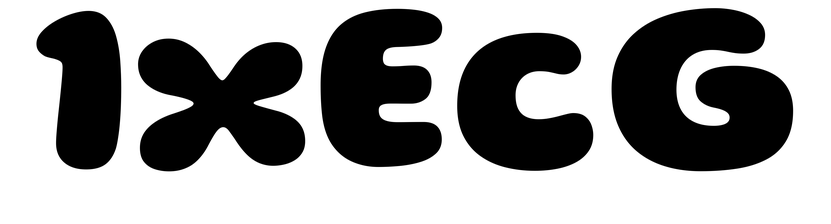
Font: Gluten_ExtraBold